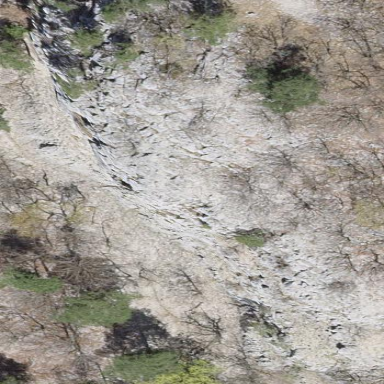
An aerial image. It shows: Landscape of bare rock.